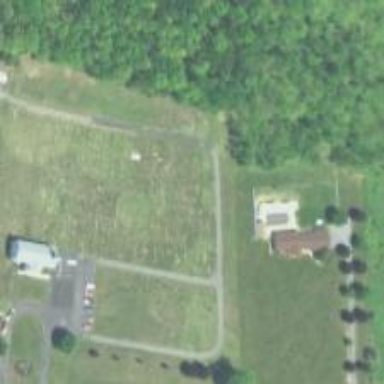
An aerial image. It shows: Graveyard.